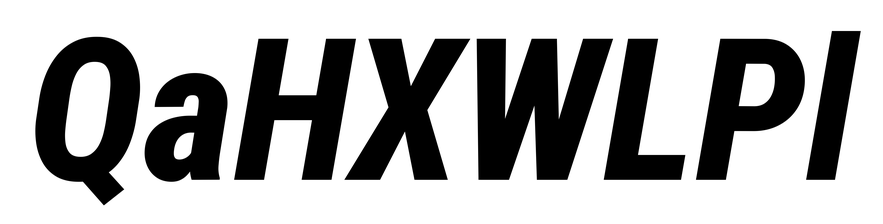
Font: Roboto-Italic_Condensed_ExtraBold_Italic